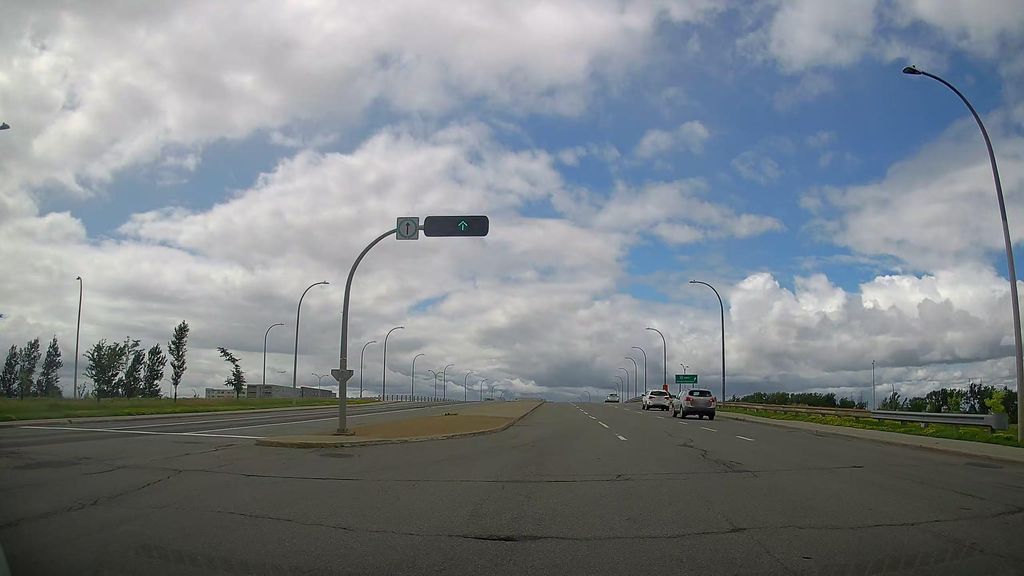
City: montreal